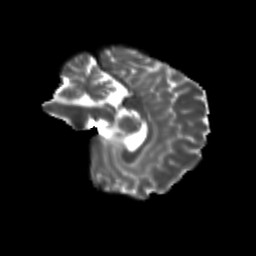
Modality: T2w
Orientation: sagittal
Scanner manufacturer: siemens
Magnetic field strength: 3 T
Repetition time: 9.2 s
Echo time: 0.084 s